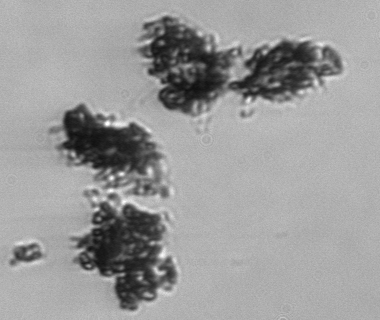
Label: Thalassiosira_TAG_external_detritus